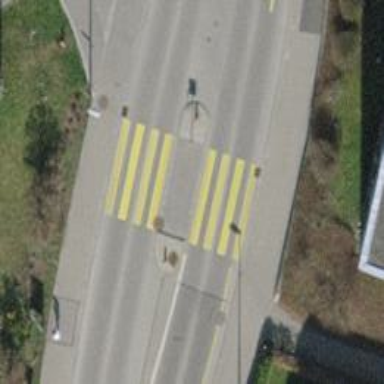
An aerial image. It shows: Marked crossing with pedestrian island.